Question: For a couple of days, I have been trying to figure out how to work with multiple NSViews into a single .xib file. I have added a 'NSViewController' subclass which I am using as my main controller, it has two 'NSView's with outlets for two custom views. I subclassed it into two NSViewController (PumpController & TransactionController) to control the content of both custom views.
I can get half a result when I bind the view of the MainController (File's owner) to one of the custom views. Then, when i call [self.view addSubview:SomeStuff] into one of the NSViewController, I get the right result but only in the view I connected the file's owner with. I need to get result in both views but I can't have more than one file's owner with view outlet. Here's a picture

Link: <URL>
Also, even if I bind my outlets mentioned above with the right view, I can't get "outlet".bounds.size.width result from PumpController. self.view.bounds.size.width gives me the result of the File's owner view, not the result of PumpController view.
I need some help to explain me how to setup each of my custom views to each NSViewController in order to get this works.
Sorry for my english :s
Thanks in advance
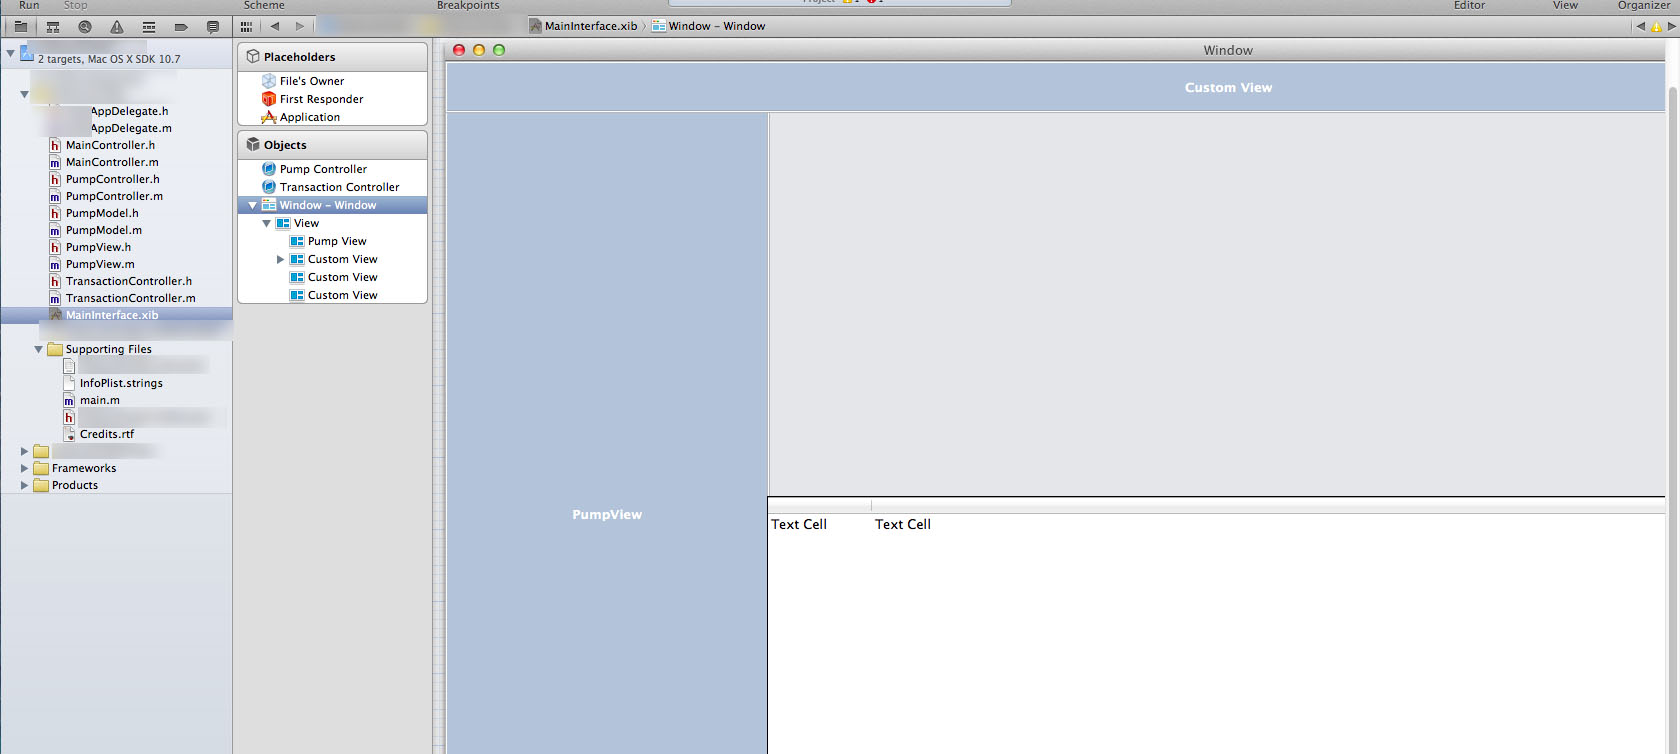
Answer: I do it as follows:
- 'NSBox'- 'IBOutlets'- 'NSViewControllers''contentView''view''NSViewControllers''[self.leftBox setContentView:[yourViewController view]]'